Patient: sex M, age 81
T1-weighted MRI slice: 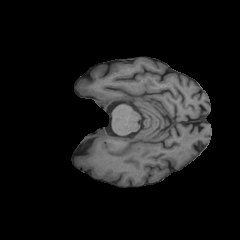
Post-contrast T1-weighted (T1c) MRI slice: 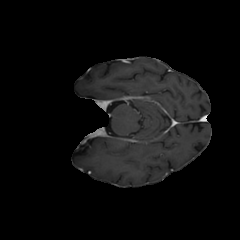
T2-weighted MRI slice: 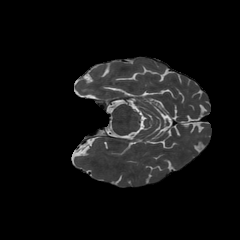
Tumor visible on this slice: no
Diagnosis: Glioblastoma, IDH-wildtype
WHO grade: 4